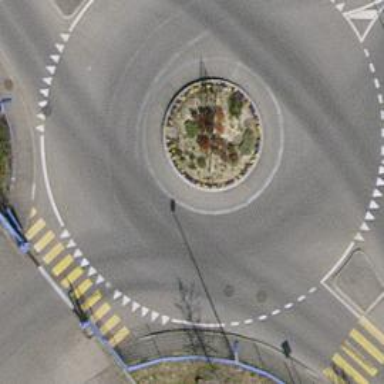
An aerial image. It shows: Tertiary road with asphalt surface leading to roundabout junction.